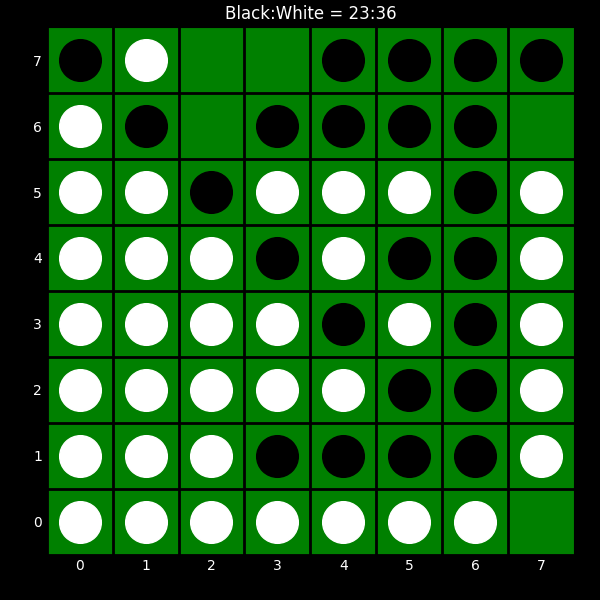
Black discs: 23
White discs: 36